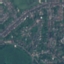
Land use / land cover class: Residential